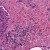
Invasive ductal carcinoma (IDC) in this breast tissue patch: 0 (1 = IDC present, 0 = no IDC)